Question: Version: Sitecore 7.2 rev. 140526.exe, MVC 5
I am trying to do a small poc with Sitecore MVC. Where I have defined some placeholder in the layout and I have added some components.Now if I am trying to view the page I get below issue.
Any Idea??

Thanks,
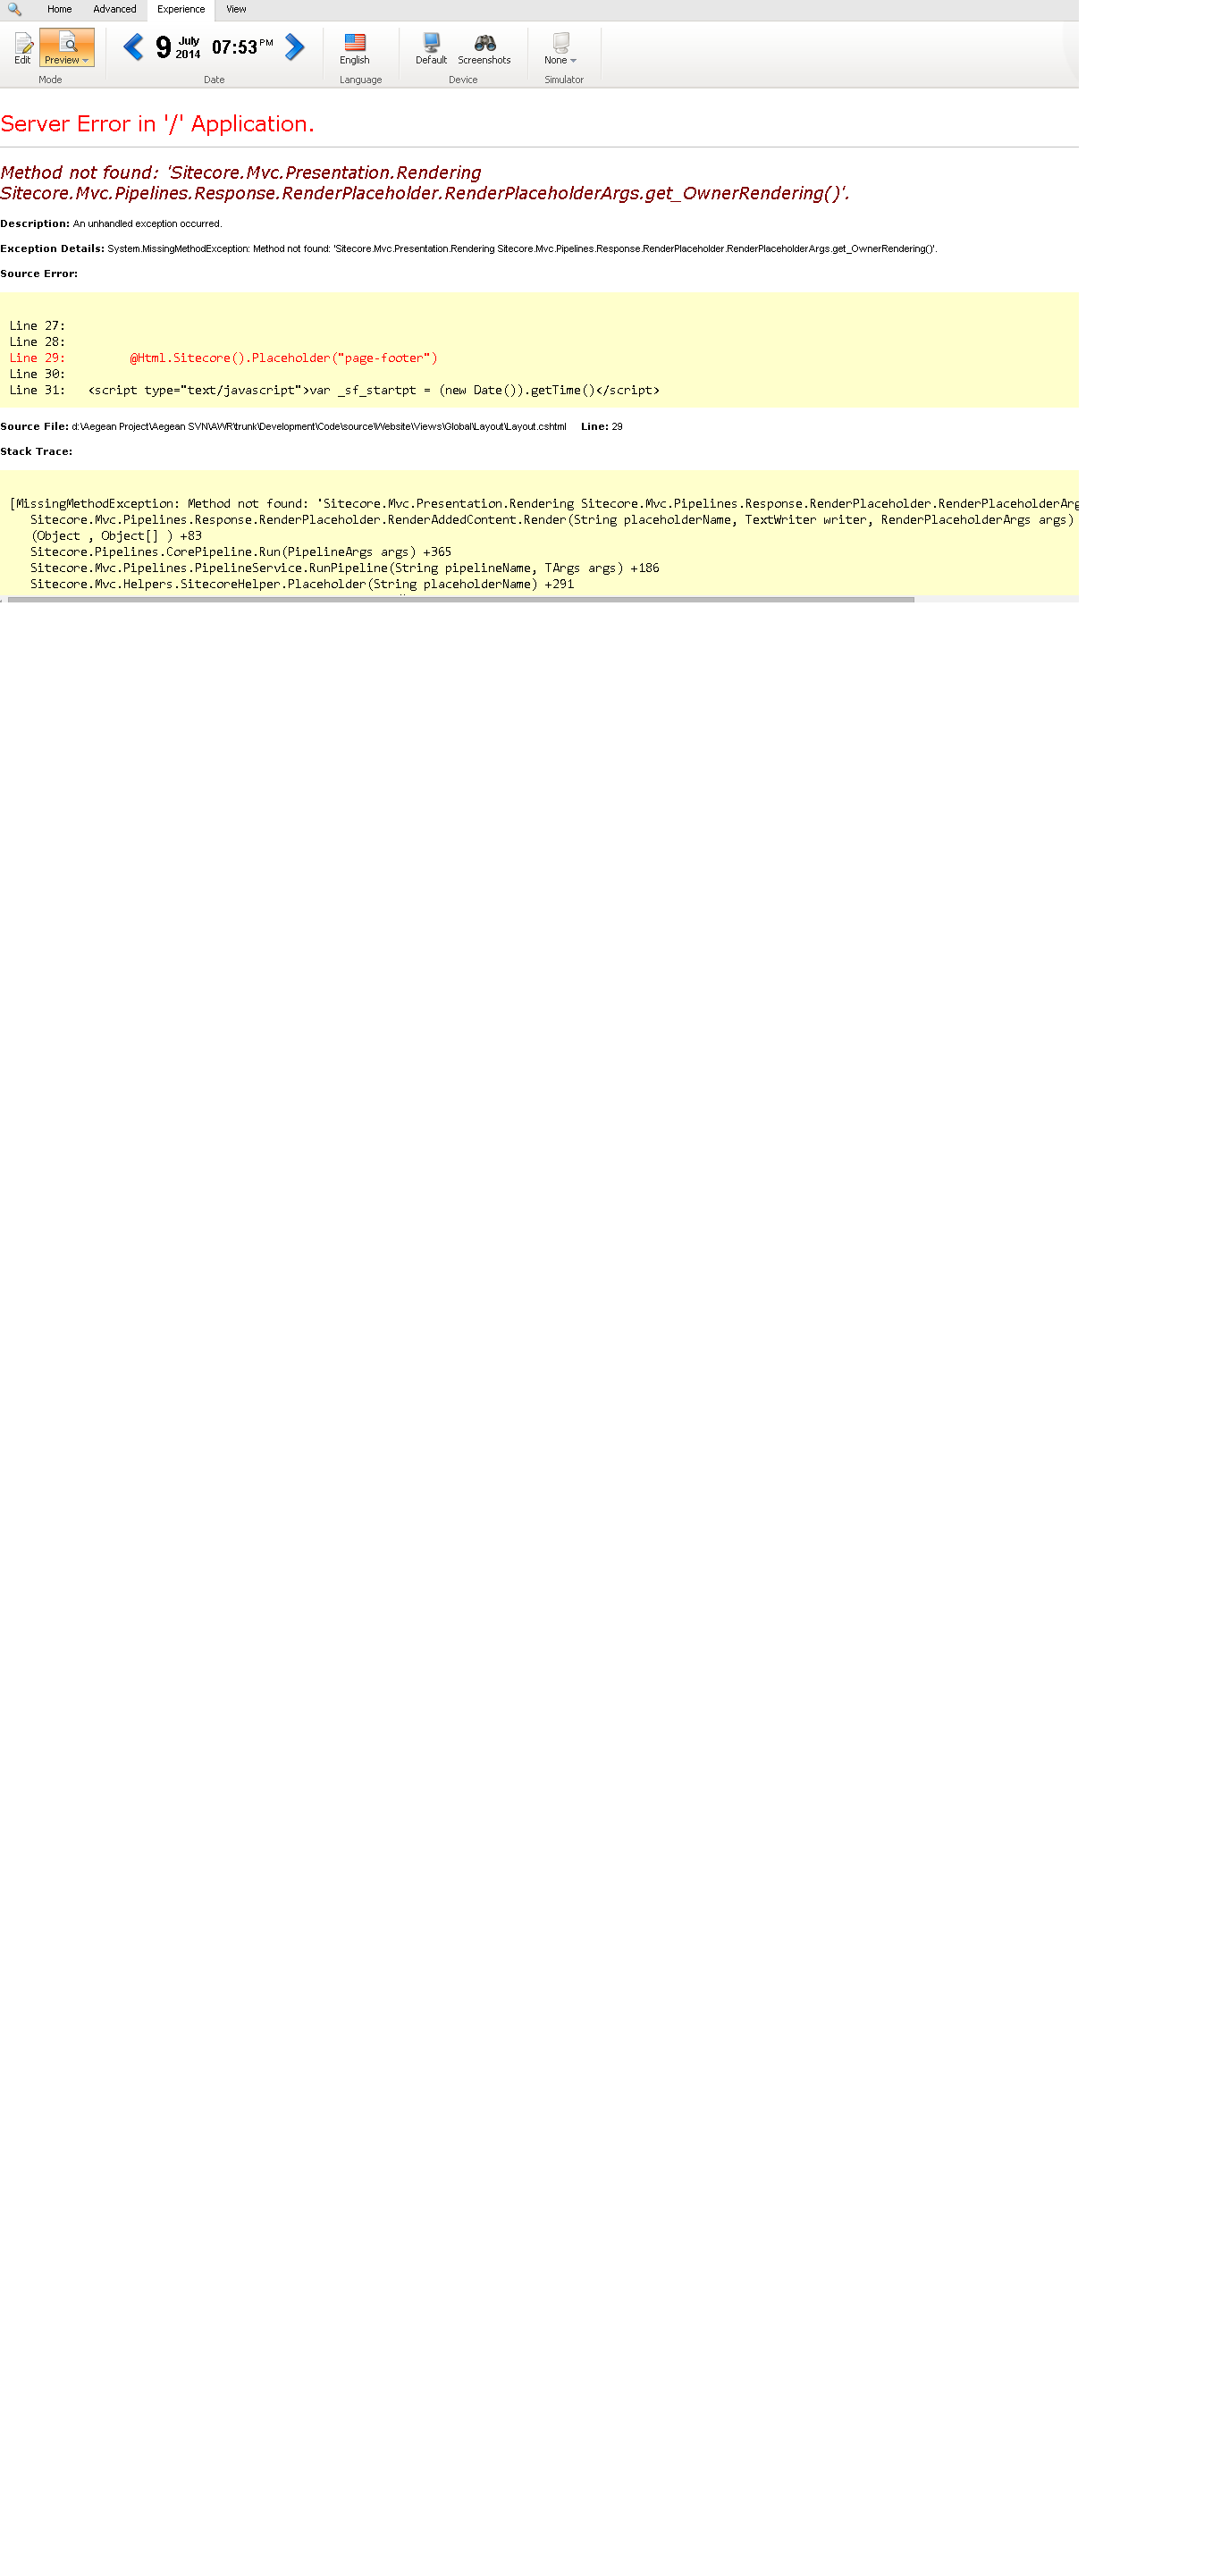
Answer: I was having the same issue some time ago after upgrading from Sitecore 7 (MVC3) to Sitecore 7.2 (MVC5). The cause was an old version of the 'Sitecore.Mvc.dll' that was being copied into my website's bin folder on compile.
The (file) version you need of the file is '1.0.0.4757'. Mine was still 1.0.0.3xx-something. Don't mix this up with the version that's displayed in Visual Studio, as both files show up identically as being '1.0.0'.